Question: I installed Visual Studio 2010 and then installed VS service pack 1. After I installed GSE from <URL>' in surface->v2.0 tab

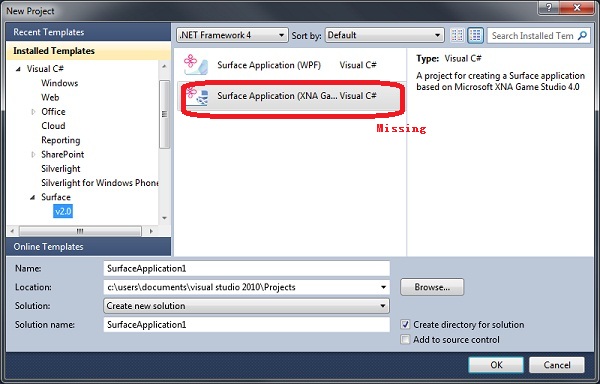
Answer: I got the template by
1. Updating Visual Studio to SP1
2. Uninstall and re-installed Surface SD 2.0
3. Uninstall and re-installed XNA Game Studio Downloaded from This Link
And it just started working